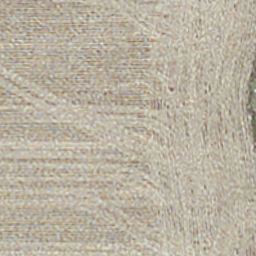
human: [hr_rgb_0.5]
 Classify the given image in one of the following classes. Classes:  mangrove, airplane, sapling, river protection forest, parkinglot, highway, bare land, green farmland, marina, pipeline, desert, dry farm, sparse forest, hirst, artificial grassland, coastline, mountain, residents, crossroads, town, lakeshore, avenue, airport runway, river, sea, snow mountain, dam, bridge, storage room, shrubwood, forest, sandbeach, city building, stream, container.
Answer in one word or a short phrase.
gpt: dry farm